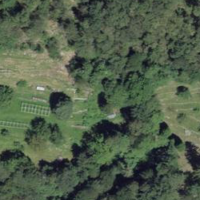
EUNIS habitat code: 41
Species observed at this site:
Melittis melissophyllum